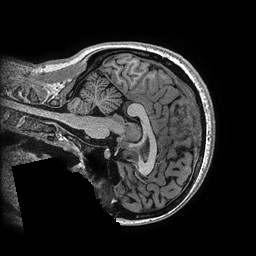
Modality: T1w
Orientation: sagittal
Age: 25
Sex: female
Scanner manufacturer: ge
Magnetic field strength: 3 T
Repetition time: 0.006952 s
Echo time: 0.00292 s